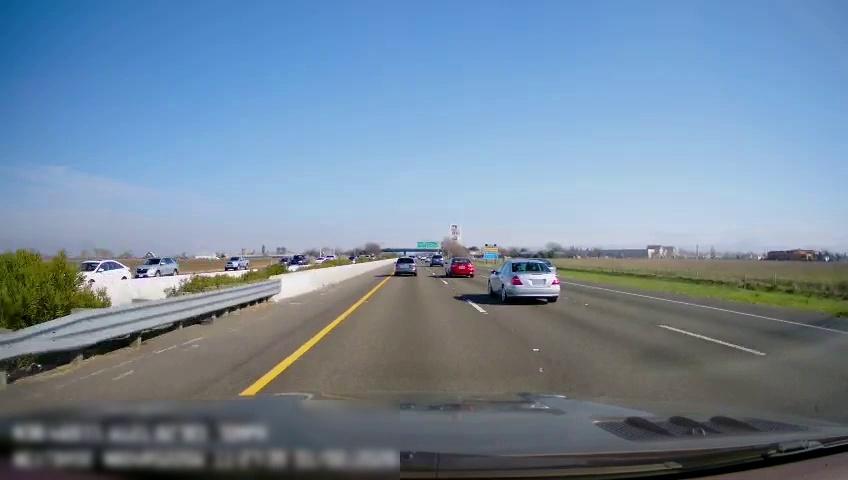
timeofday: Day
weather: Sunny
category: Drivable Space
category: Vehicles | Car
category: Vehicles | Car
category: Vehicles | Truck
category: Vehicles | Car
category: Vehicles | Truck
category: Vehicles | Car
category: Vehicles | Truck
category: Vehicles | SUV
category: Vehicles | Car
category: Vehicles | Car
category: Vehicles | SUV
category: Vehicles | Car
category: Lanes | Current Lane
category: Lanes | Current Lane
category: Lanes | Alternate Lane
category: Lanes | Alternate Lane
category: Traffic | Signs
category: Traffic | Signs
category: Traffic | Signs